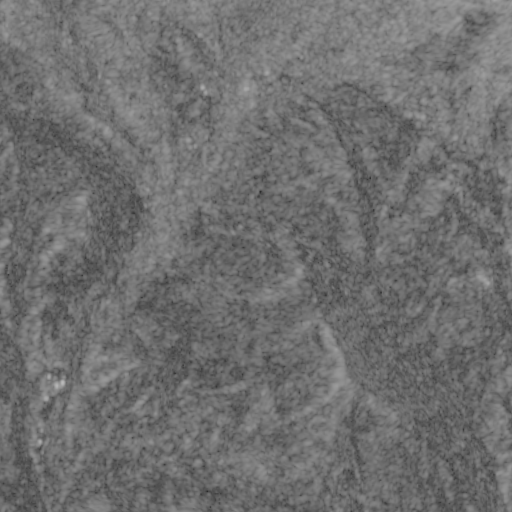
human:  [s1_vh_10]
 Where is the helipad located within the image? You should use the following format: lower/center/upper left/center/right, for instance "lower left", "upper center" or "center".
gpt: The helipad is located in the upper center of the image.
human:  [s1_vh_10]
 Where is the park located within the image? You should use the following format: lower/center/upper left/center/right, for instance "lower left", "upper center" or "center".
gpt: The park is located in the upper center of the image.
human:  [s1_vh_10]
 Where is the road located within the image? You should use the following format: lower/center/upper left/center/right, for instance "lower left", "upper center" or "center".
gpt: There is no road in the image.

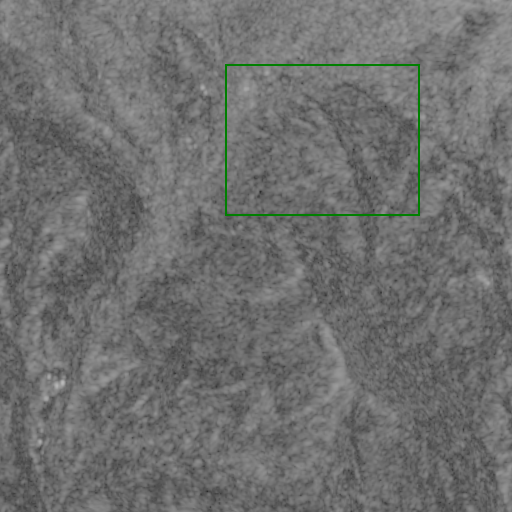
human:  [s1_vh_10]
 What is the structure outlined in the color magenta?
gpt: There is no magenta outline.
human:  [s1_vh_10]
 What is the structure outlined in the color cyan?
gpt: There is no structure outlined in cyan.